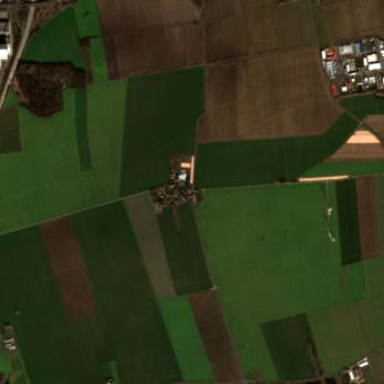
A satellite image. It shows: Picturesque farmland scene.